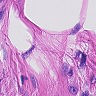
Metastatic tissue present: yes